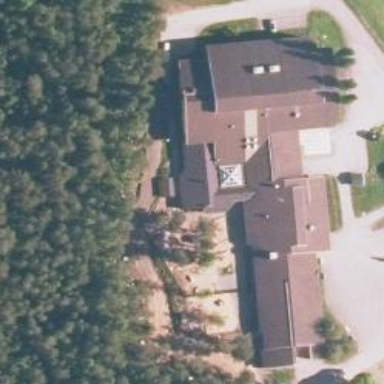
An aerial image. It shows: Kindergarten.